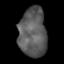
Tissue: lung
Cell type: T cells
Senescence score: 0.1428
Nuclear area (px): 1335
Mean DAPI intensity: 91.847